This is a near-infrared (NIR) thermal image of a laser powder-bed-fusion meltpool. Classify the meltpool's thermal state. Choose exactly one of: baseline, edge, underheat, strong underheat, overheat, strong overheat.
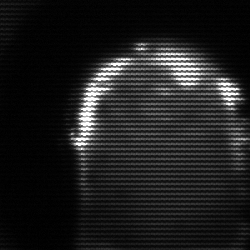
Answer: baseline